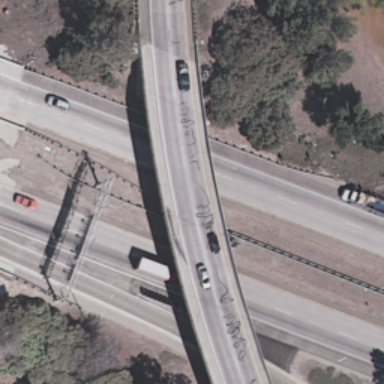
An overpass with a road go across another two roads diagonally .